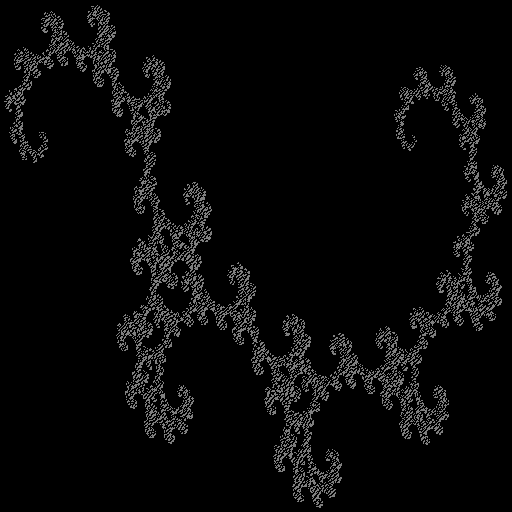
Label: gold_dragon